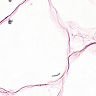
Metastatic tissue present: no